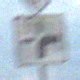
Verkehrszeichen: VerlaufVorfahrtsstrasse3
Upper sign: Vorfahrtsstrasse
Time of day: SunriseSunset
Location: Outdoor (RoadRail)
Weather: PartlyCloudy
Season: NotSpecified
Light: Natural